Interaction volume radius: 10 \u00c5
Interaction volume height: 15 \u00c5
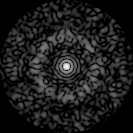
Disorder parameter: 0.8253